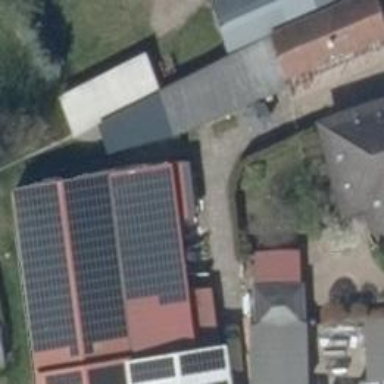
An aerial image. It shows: Solar photovoltaic panel generator producing electricity as small installation.